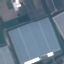
Label: Industrial